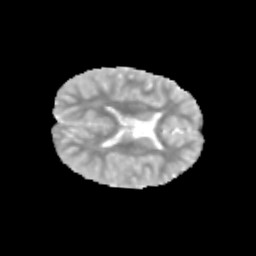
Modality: MD
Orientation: axial
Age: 10
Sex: male
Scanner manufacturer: siemens
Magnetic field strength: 3 T
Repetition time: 3.8 s
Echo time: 0.07 s